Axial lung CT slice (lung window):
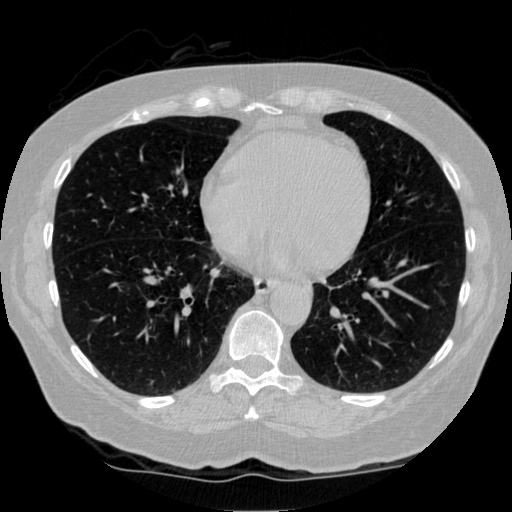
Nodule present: no